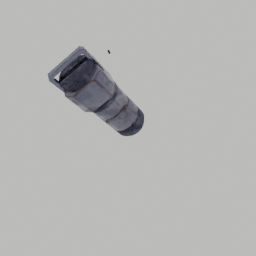
Label: architecture